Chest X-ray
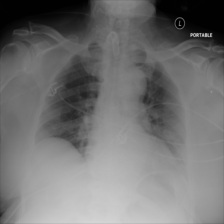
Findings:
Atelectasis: negative
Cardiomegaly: negative
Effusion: negative
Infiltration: positive
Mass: negative
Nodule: negative
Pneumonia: negative
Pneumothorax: negative
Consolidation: negative
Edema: negative
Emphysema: negative
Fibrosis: negative
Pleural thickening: negative
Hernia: negative